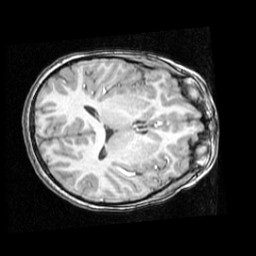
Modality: T1w
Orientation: axial
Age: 11
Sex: male
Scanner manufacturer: ge
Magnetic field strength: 1.5 T
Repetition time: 0.03333 s
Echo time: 0.008 s